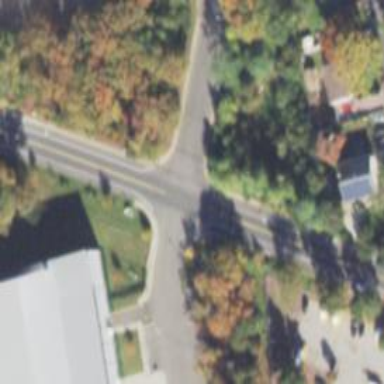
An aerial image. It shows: Unmarked road crossing.